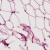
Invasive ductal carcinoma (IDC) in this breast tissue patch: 0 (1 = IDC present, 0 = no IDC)